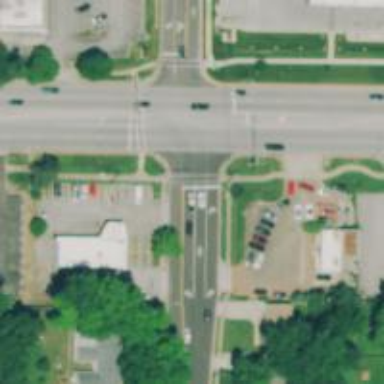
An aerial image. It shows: Crossing on the road.